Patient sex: M
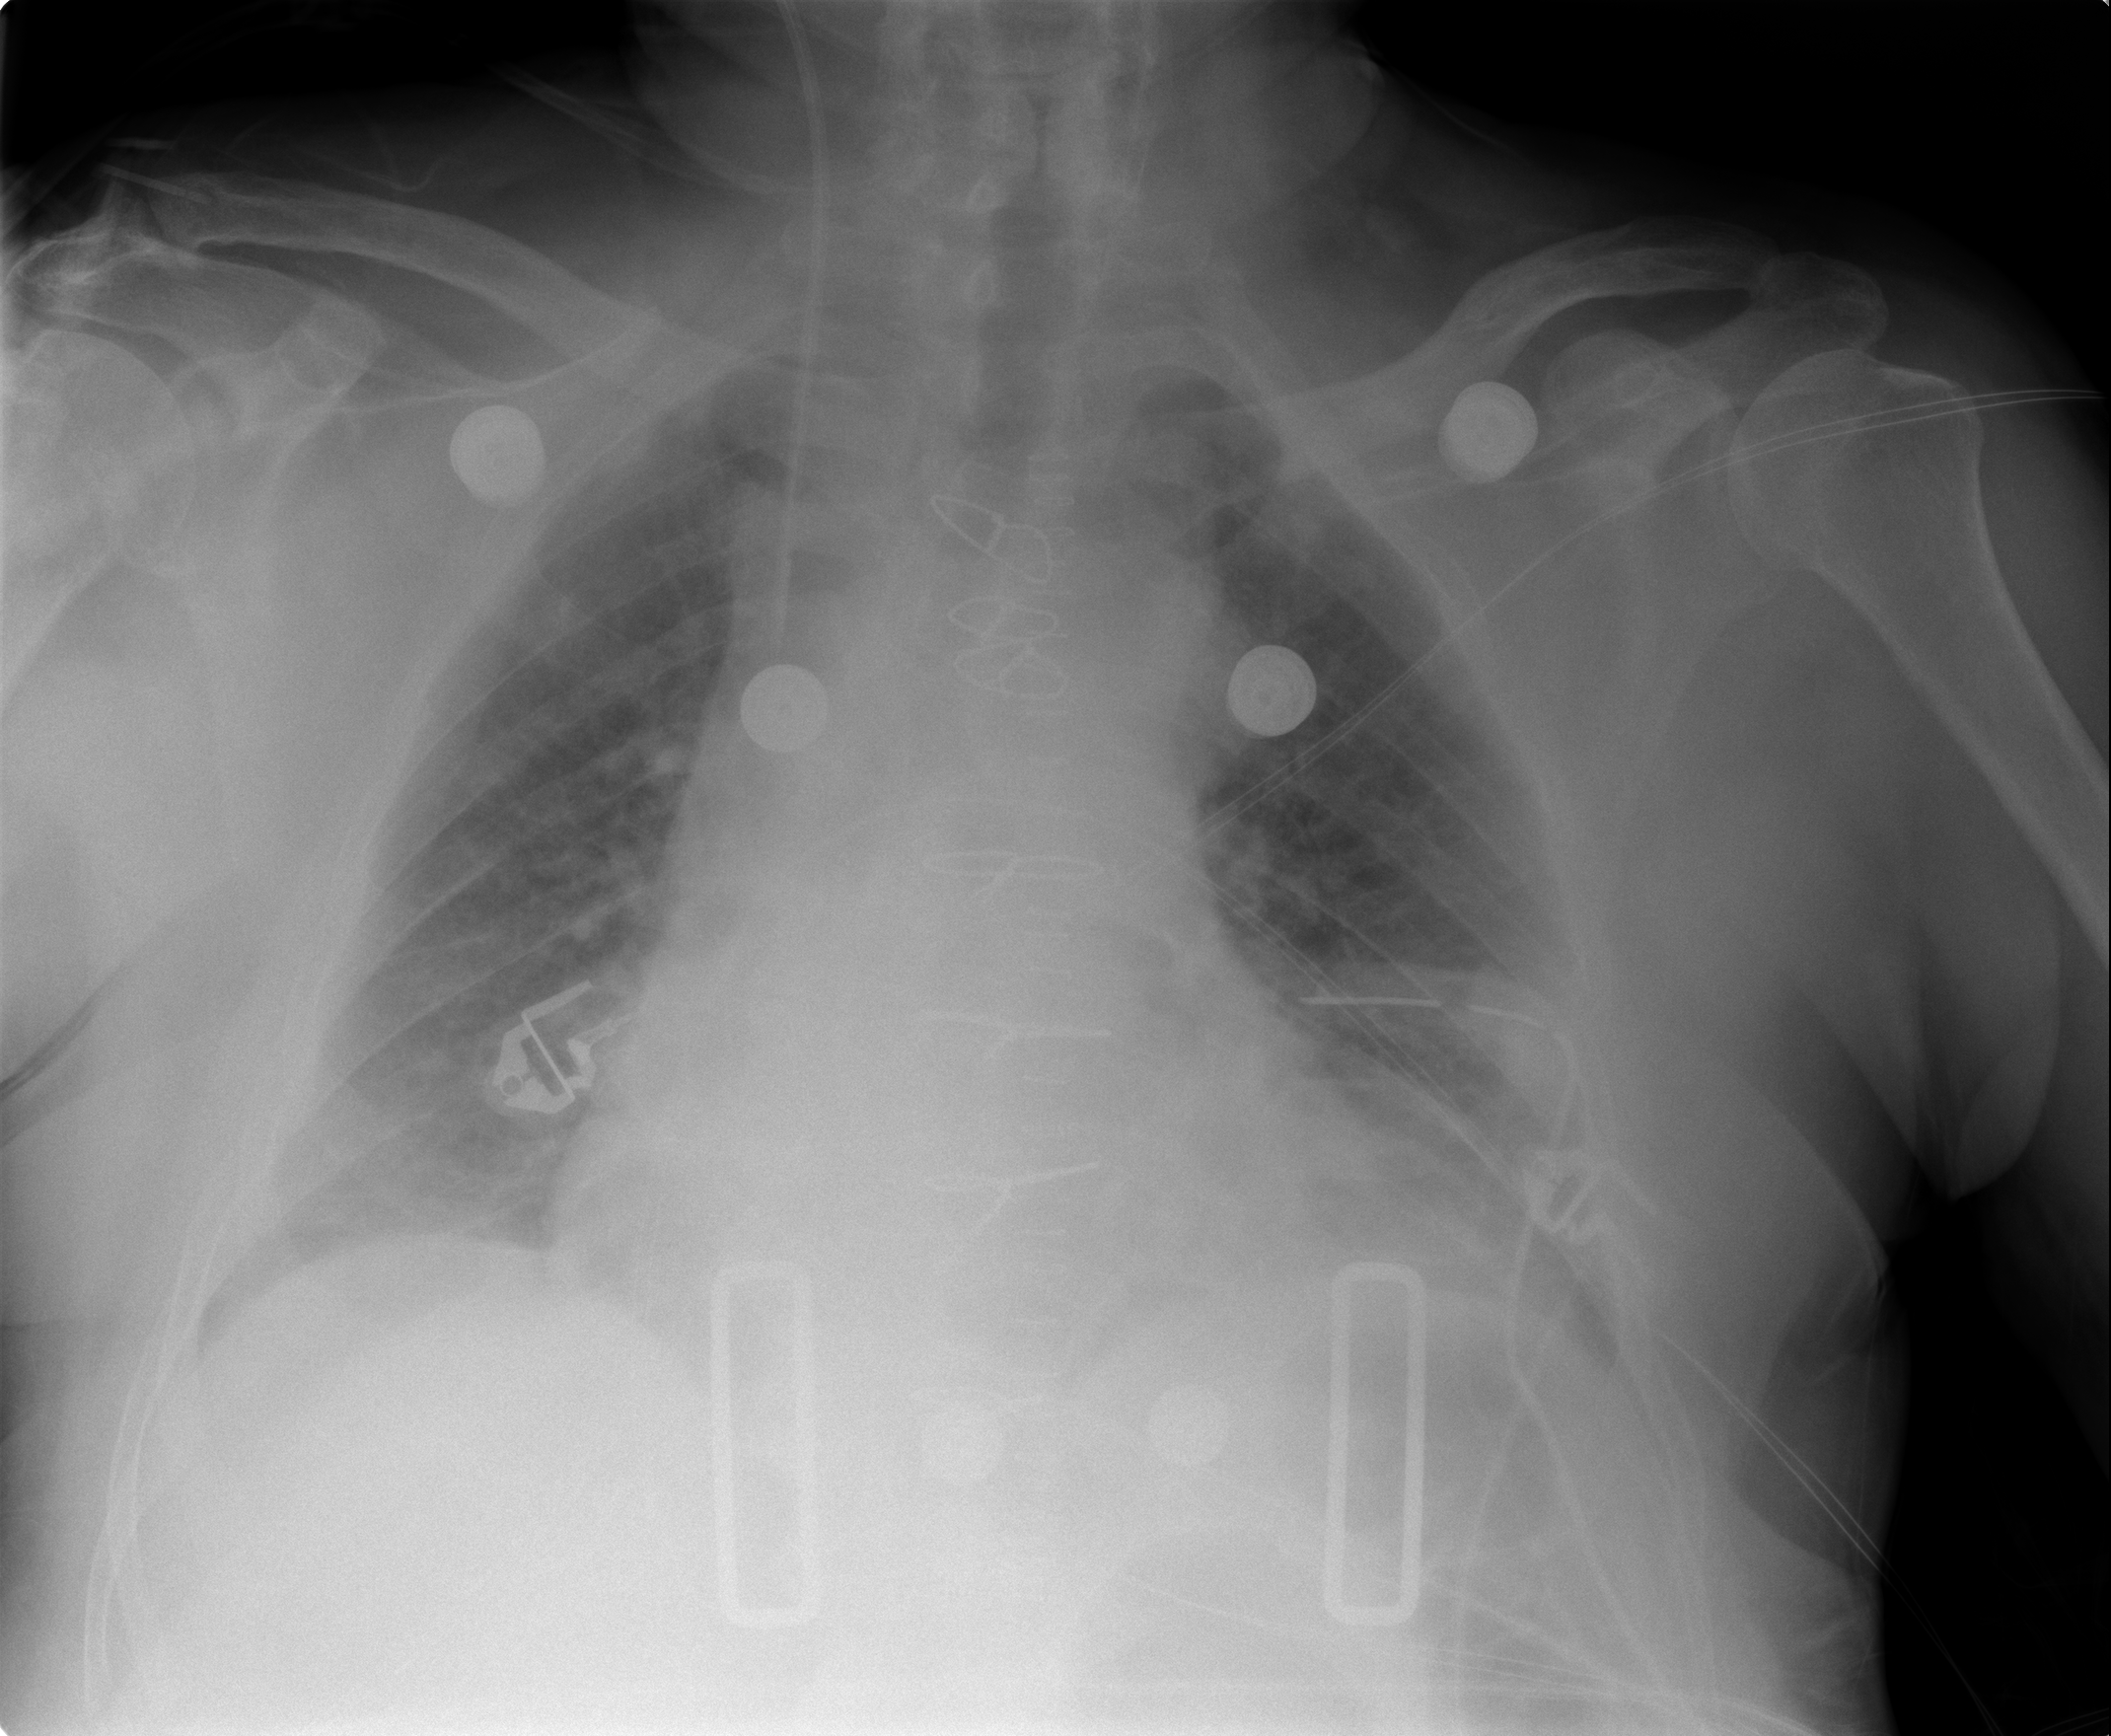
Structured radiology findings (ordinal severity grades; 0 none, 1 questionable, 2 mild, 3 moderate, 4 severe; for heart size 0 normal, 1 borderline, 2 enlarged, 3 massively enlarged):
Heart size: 2
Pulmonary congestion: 2
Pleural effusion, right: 0
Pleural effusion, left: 2
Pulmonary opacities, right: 0
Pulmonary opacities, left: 0
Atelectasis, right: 0
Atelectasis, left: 2